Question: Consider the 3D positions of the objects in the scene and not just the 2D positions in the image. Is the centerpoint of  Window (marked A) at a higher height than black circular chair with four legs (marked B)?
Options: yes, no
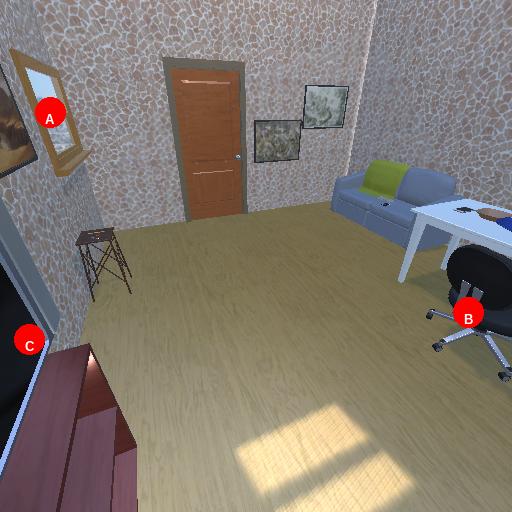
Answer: yes